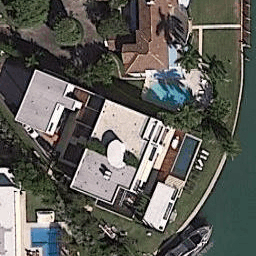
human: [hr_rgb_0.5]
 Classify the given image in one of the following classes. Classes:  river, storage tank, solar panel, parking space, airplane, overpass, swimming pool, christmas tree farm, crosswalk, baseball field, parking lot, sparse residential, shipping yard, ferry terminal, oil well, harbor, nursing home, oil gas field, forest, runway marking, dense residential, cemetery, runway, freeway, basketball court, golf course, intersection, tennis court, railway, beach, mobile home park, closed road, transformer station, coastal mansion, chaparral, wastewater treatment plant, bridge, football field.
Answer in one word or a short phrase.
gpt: coastal mansion